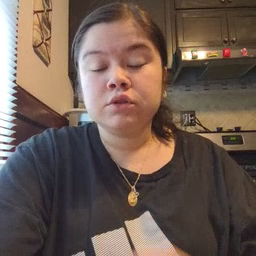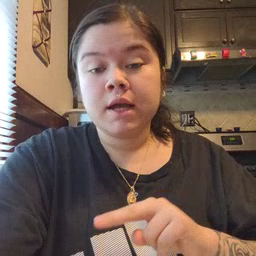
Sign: chair